Question: I managed to install the ObjectAid UML explorer in my JUNO Eclipse. Eclipse SDK Version: 4.2.1. But when I tried to create a UML diagram from the class files that I have, I cannot see the ObjectAid UML as you can see in the image here:
But when I try to uninstall the softwares, I can see the ObjectAid UML in the list of installed software. Does anybody know why it is so? Should I do anything to activate it? I'm 100% sure that the installation was correct as I followed the steps from the official website.
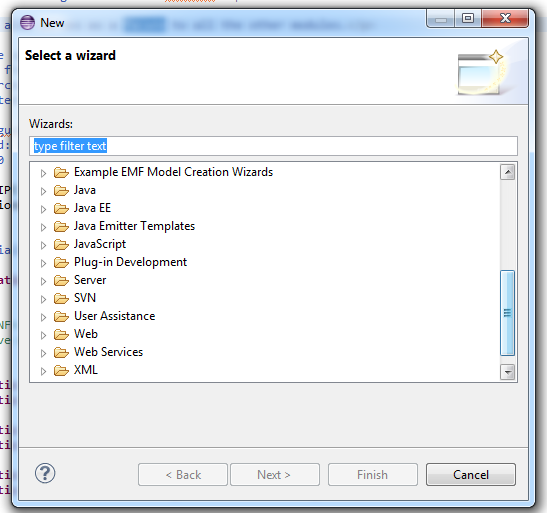
Answer: From the <URL> user manual
> First you create an empty class diagram with the 'New' wizard. To get there, you can simply press Ctrl+N in the package or folder where you want to create your class diagram.
You should search for "Class Diagram" in the wizard.
I can't confirm this on Juno, but it works for me in Kepler.